Interaction volume radius: 10 \u00c5
Interaction volume height: 15 \u00c5
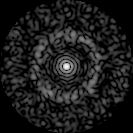
Disorder parameter: 0.8114